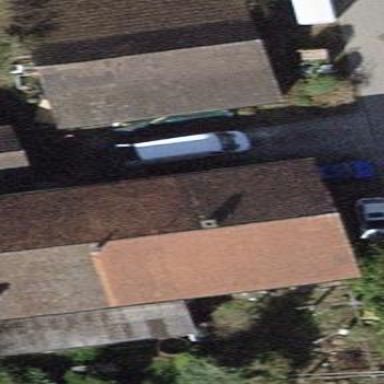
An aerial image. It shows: Detached building with gabled roof.